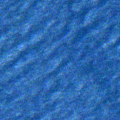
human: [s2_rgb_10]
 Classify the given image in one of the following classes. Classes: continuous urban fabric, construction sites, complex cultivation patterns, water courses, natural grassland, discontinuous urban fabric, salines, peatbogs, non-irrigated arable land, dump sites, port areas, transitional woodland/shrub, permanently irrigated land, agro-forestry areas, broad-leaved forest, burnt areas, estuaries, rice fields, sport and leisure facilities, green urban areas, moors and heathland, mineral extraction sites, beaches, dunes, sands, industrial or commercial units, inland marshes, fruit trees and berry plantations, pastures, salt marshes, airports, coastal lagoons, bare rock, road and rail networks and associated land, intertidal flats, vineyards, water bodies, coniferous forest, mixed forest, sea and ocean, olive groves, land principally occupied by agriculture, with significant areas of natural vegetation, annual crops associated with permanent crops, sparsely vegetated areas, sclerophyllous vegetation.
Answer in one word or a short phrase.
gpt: sea and ocean